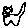
Label: cat